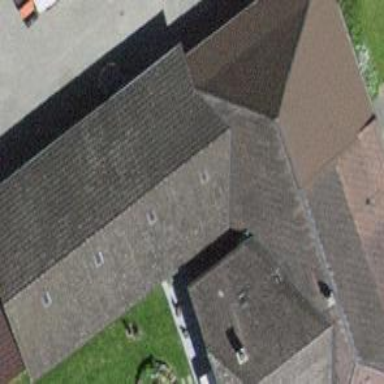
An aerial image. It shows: Farm building.